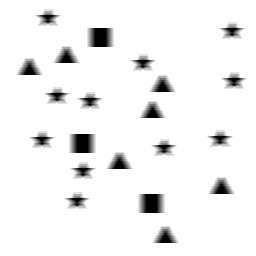
Squares: 3
Triangles: 7
Stars: 11
Total shapes: 21